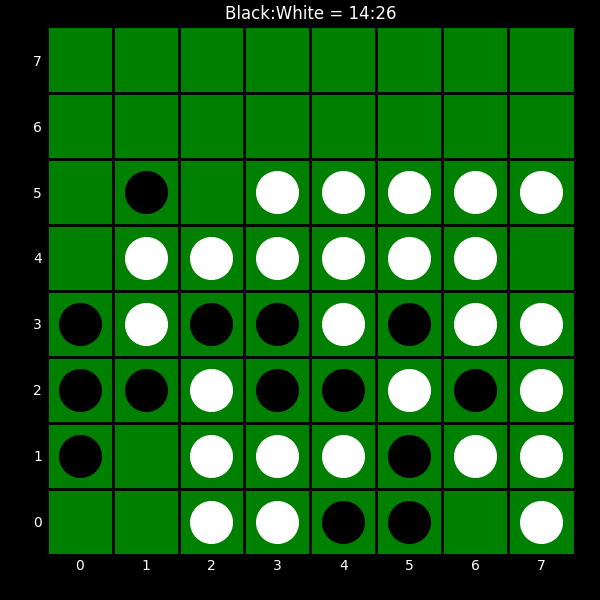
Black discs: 14
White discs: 26